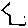
Label: hexagon